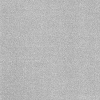
Atmospheric dust classification: dusty